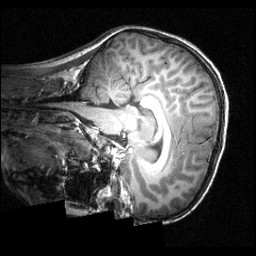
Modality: T1w
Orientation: sagittal
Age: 12
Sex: male
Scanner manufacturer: siemens
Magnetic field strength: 3.951 T
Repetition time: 1.5 s
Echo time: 0.00335 s